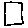
Label: square